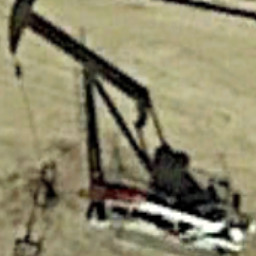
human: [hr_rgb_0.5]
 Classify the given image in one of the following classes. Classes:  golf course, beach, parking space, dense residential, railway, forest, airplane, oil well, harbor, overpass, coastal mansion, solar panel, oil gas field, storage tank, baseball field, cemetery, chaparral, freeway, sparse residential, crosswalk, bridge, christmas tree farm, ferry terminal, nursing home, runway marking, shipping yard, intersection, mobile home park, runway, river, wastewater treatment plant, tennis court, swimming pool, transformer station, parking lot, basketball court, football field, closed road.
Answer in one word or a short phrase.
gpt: oil well